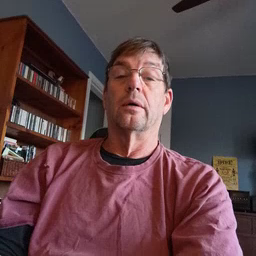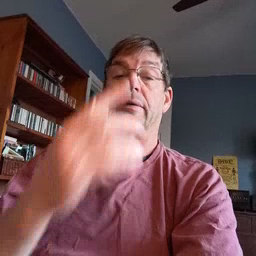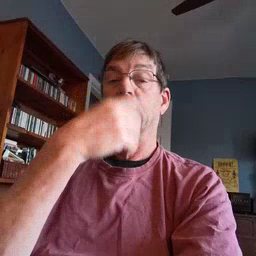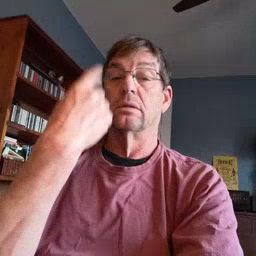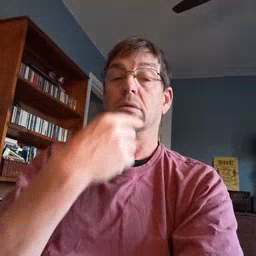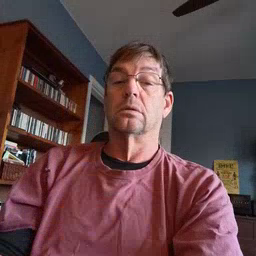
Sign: face